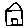
Label: house